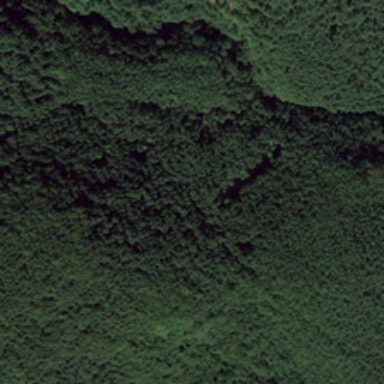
Many green trees form a piece of forest .